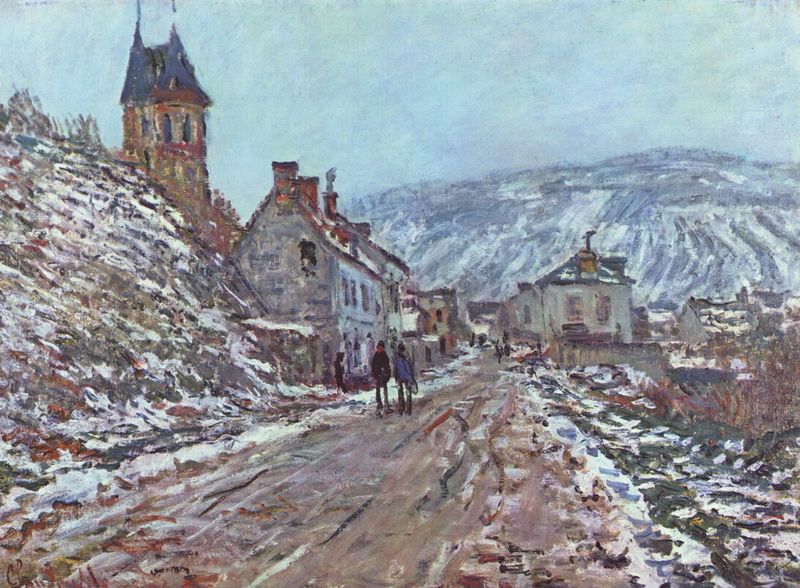
Titel: Straße nach Vétheuil im Winter
Künstler: Claude Monet
Standort: Göteborg
Institution: Göteborgs Konstmuseum
Schlagwörter: berg, blau, gemälde, himmel, mann, weiß, frauen, grün, impressionismus, kirchturm, landschaft, menschen, sand, stadt, abend, braun, fenster, frankreich, frau, grau, impressionisme, männer, orange, reden, schwarz, strasse, zeichnung, ölbild, dach, eis, gebäude, gras, haus, rot, schnee, weg, wiese, expressionismus, malerei, wand, mensch, stehen, öl, einsamkeit, erde, feld, felder, horizont, häuser, hügel, kalt, strauch, einsam, gebüsch, gehen, kirche, pastos, rauch, mantel, kind, paar, kamin, kinder, schornstein, turm, fassade, ort, perspektive, unterhaltung, zwei, abhang, laufen, spuren, berge, gebirge, gipfel, hang, dorf, dächer, giebel, mauer, schornsteine, ziegel, dunst, lila, nebel, violett, winter, spazieren, fußgänger, schlot, rand, böschung, ölgemälde, duktus, brun, gris, homme, marron, vert, striche, flucht, ortschaft, pärchen, bergdorf, village, schmutz, burg, gogh, türme, spaziergang, alpen, kälte, blanc, pinsel, ölmalerei, trüb, rückansicht, maison, fluchtpunkt, wanderer, hunger, siedlung, graublau, graben, hügeö, freund, winterlandschaft, balu, frost, schneebedeckt, wegrand, spaziergänger, fenetre, ciel, paysage, peinture, montagnes, wegesrand, clocher, ville, bleu, montagne, ocre, campagne, champ, matsch, maisons, signature, cheminée, toit, eid, touche, eglise, chateau, monet, arbres, einwohner, dorfstrasse, impressionniste, freunde, chemin, froid, hiver, neige, deux, herbe, colline, gens, tour, toits, hommes, cubisme, marcher, personnages, rue, route, personnes, pissarro, schneeschmelze, sisley, maions, blru, cheminées, spachtelmalerei, commerces, butte, rue principale, fossé, gelé